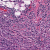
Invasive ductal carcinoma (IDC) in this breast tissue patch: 1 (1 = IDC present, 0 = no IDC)